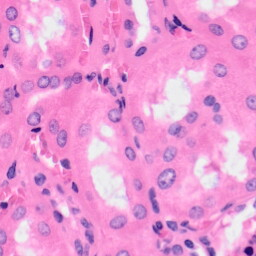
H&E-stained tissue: Kidney